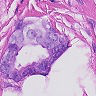
Metastatic tissue present: yes